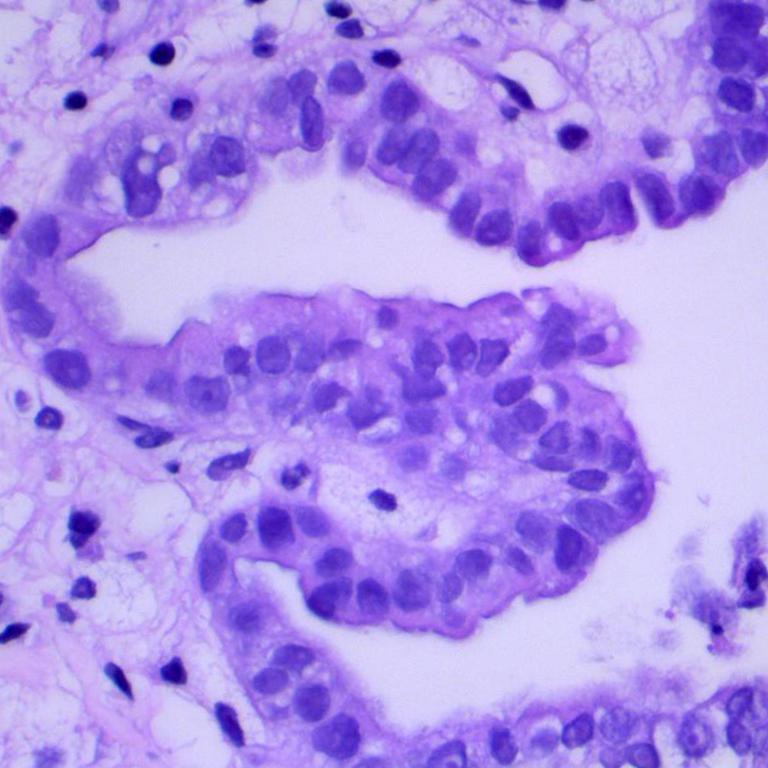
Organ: lung
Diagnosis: adenocarcinomas